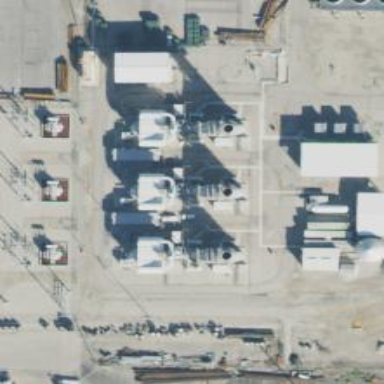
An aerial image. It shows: Gas turbine generator is in use.